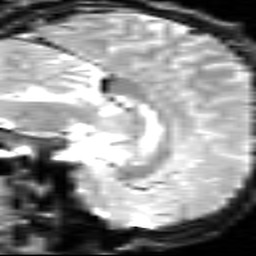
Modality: inplaneT2
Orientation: sagittal
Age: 19
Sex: male